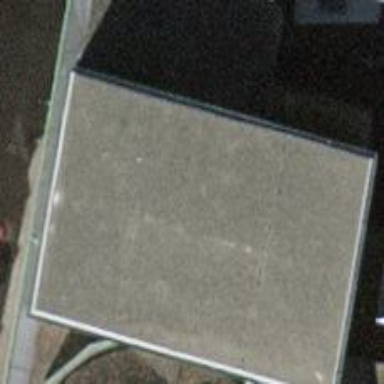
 light grey in color. The overall building color is snow."